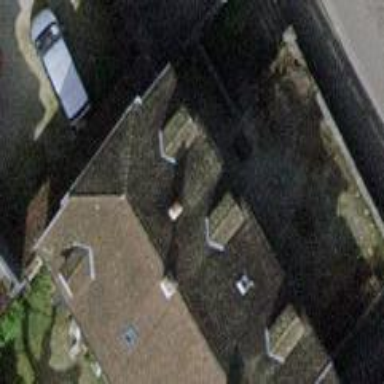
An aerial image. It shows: Semidetached house.